Question: So what im trying to do is create multiple instances of my usercontrol

Though I'm stuck on finding a way for them to be next to eachother like have a 5 pixel space between the next one created.
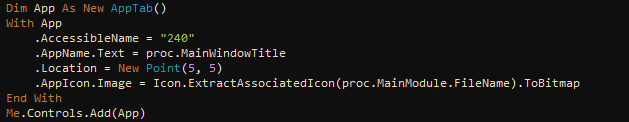
Answer: One way is to have a function that dynamically calculates it. I haven't tested this, but it should work. You just call 'doGetAppXPosition' which loops thru all instances of your control and takes the last one found as the next x-position.
'''
Dim App As New AppTab()
With App
...
.Location = New Point(doGetAppXPosition, 5)
...
End With
Me.Controls.Add(App)
Private Function doGetAppXPosition() as Integer
Dim xpos as Integer = 5
For Each oControl As Control In YourForm.Controls
If TypeOf oControl Is AppTab Then
xpos = oControl.Right + 5
End If
Next
Return xpos
End Function
'''